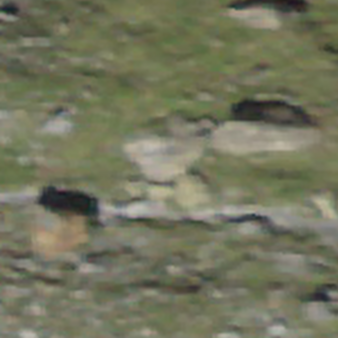
Label: other